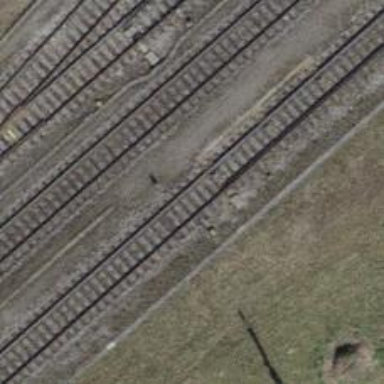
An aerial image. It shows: Railway switch.